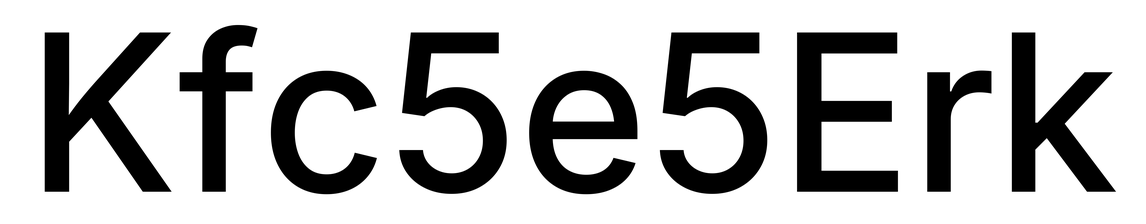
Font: Inter_Medium